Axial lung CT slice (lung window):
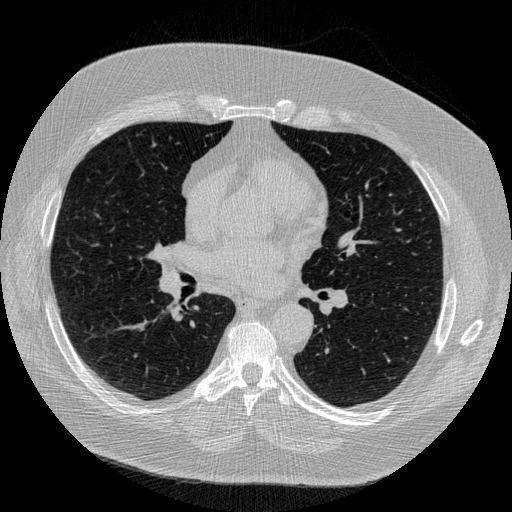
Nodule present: no